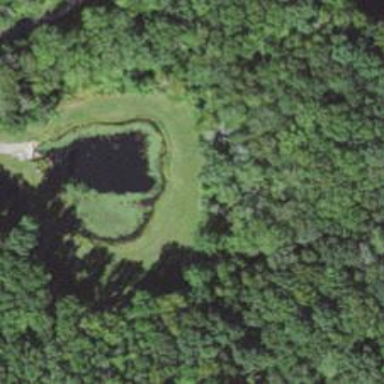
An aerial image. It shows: Serene pond surrounded by nature.